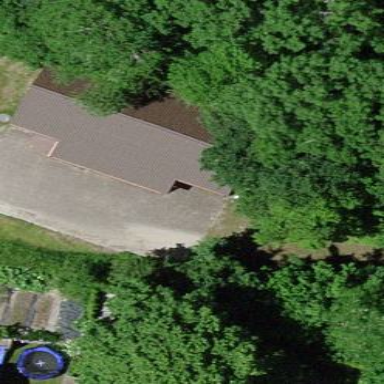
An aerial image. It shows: Building designated as scout hut.